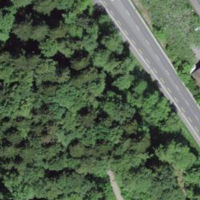
EUNIS habitat code: 44
Species observed at this site:
Lathraea squamaria